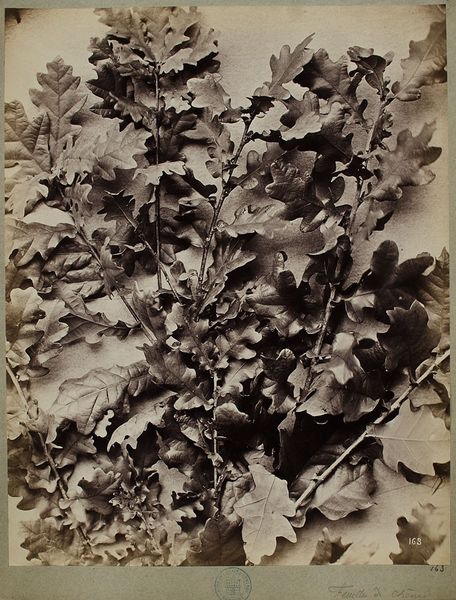
Titel: 163. Feuilles de Chêne
Künstler: Constant Alexandre Famin
Standort: Hamburg
Institution: Museum für Kunst und Gewerbe Hamburg
Schlagwörter: blume, stillleben, foto, fotografie, photographie, blumenstillleben, photo, karton, eiche, albumin, lichtbild, naturfotografie, sachfotografie, bildwerke, angewandte und bildende kunst, hessische systematik, tierfotografie, naturphotographie, tierphotographie, schwarzweißpositivverfahren, silbersalzverfahren, schwarzweißfotografie, objektstudien, sachphotographie, albuminpapier, früchtestillleben, blumenstück